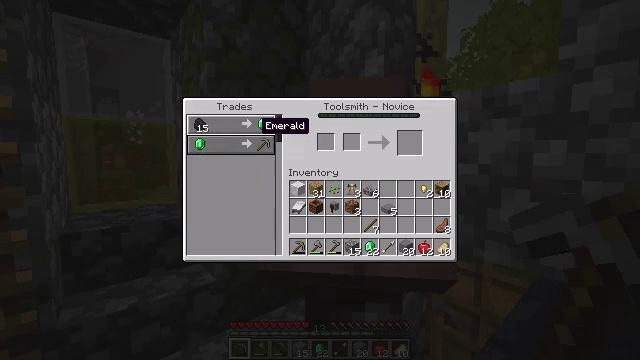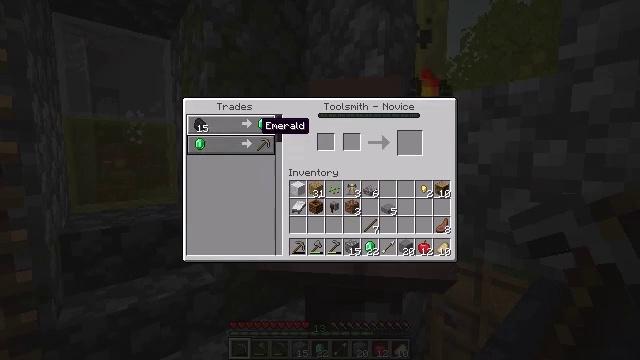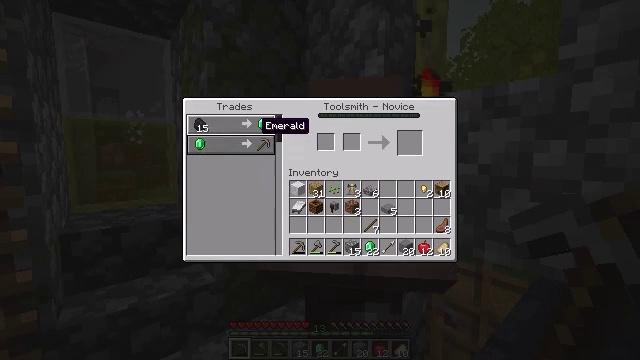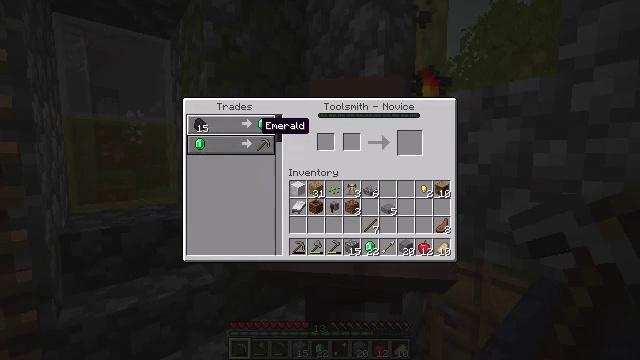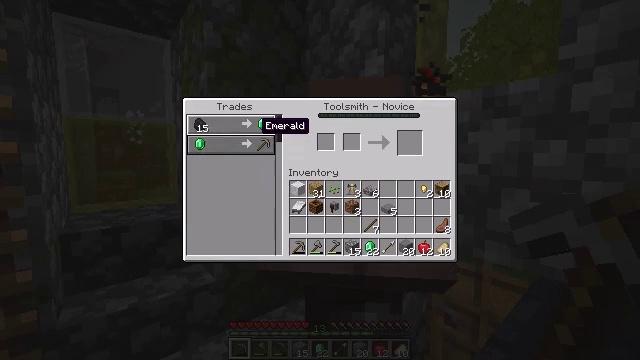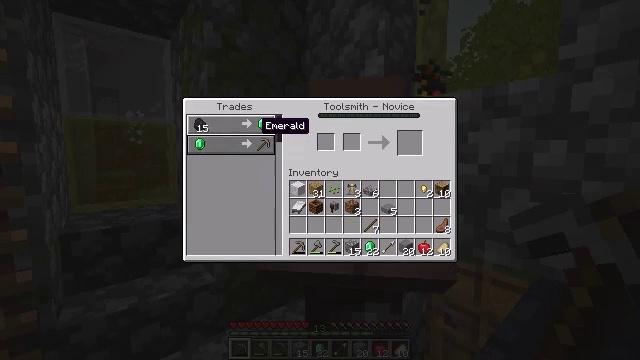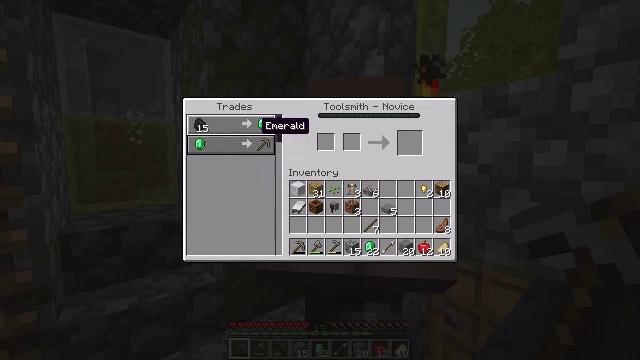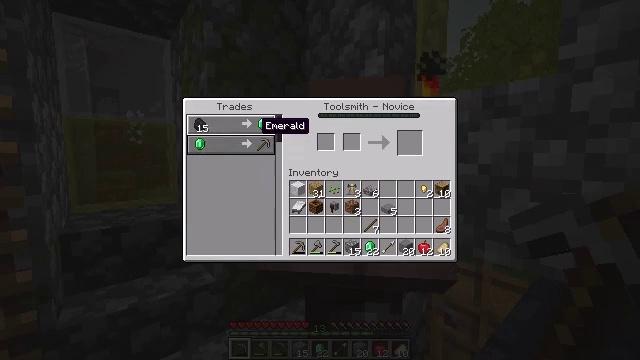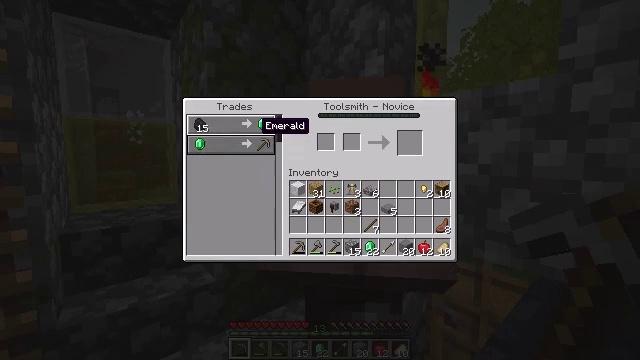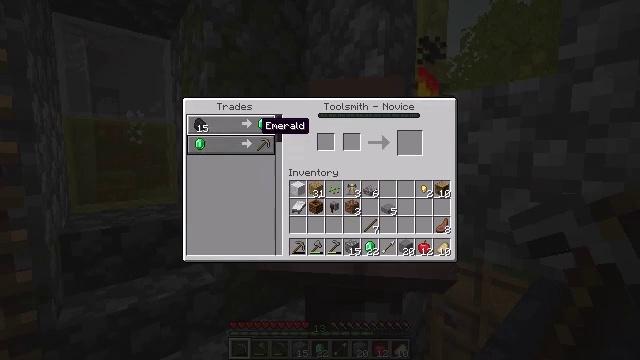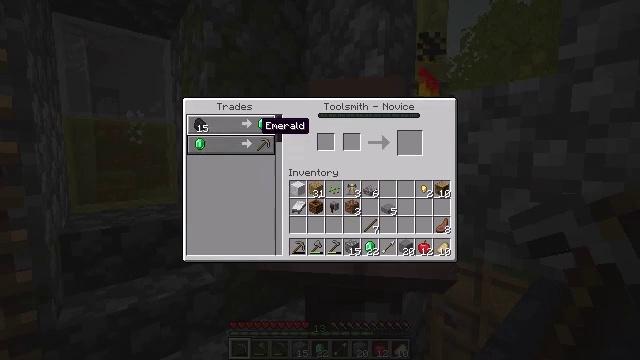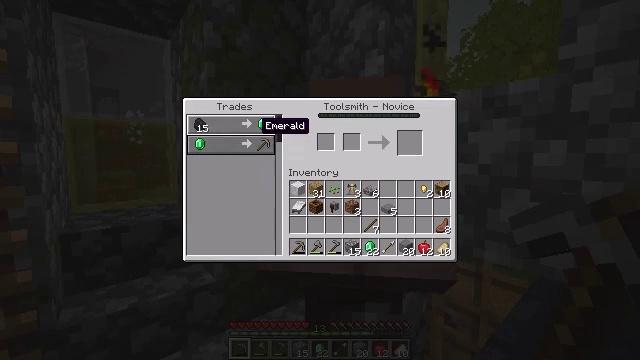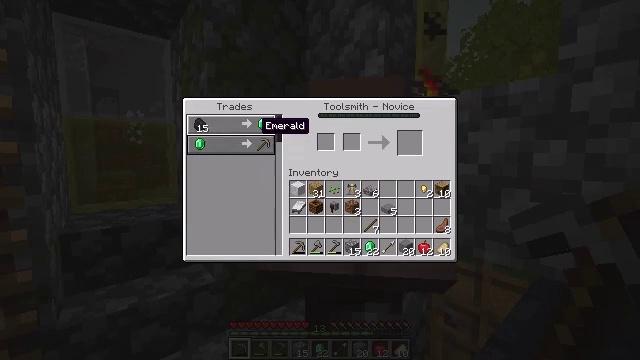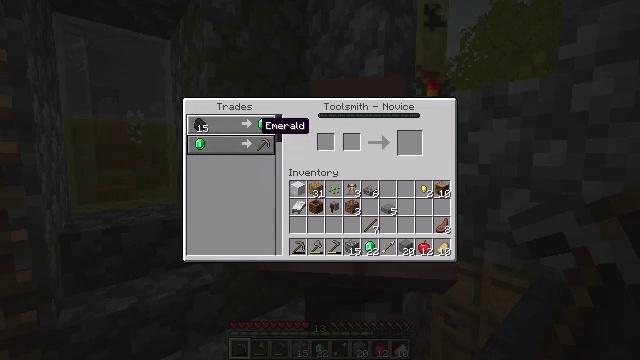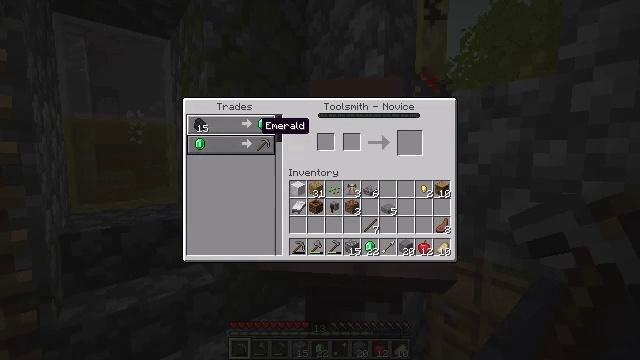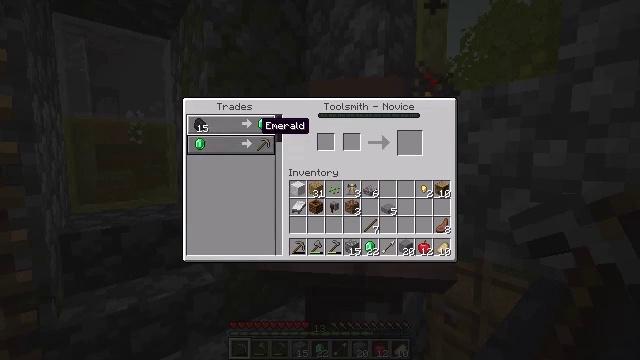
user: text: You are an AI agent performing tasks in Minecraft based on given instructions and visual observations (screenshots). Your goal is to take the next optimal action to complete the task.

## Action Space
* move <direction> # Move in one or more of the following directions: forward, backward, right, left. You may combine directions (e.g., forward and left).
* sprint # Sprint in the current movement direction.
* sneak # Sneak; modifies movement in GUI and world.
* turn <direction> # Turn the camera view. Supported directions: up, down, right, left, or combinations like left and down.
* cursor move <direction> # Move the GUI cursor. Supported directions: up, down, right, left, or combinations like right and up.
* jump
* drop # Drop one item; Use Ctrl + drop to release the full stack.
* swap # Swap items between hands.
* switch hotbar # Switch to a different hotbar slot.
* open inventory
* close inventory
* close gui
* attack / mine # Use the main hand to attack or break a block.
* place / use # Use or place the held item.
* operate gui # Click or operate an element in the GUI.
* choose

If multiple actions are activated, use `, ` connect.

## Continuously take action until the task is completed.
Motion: motion action
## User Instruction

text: Attack the smithing table to collect it.
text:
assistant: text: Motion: operate gui
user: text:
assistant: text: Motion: no_op
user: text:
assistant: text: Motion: no_op
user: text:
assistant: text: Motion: no_op
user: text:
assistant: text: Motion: no_op
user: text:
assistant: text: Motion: no_op
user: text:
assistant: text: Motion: no_op
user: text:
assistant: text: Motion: no_op
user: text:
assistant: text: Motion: no_op
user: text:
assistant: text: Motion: no_op
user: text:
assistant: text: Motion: no_op
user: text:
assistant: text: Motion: no_op
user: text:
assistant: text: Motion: no_op
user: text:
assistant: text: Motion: no_op
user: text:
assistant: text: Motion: no_op
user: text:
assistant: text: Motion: no_op
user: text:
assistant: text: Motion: no_op
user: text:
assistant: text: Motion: no_op
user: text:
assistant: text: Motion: no_op
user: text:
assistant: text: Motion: cursor move right
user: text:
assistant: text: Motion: cursor move right and down
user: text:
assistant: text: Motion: cursor move right
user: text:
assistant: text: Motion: no_op
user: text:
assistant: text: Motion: no_op
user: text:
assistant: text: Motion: no_op
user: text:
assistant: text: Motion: no_op
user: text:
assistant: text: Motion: no_op
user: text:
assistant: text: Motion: no_op
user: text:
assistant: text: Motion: no_op
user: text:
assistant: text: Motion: no_op